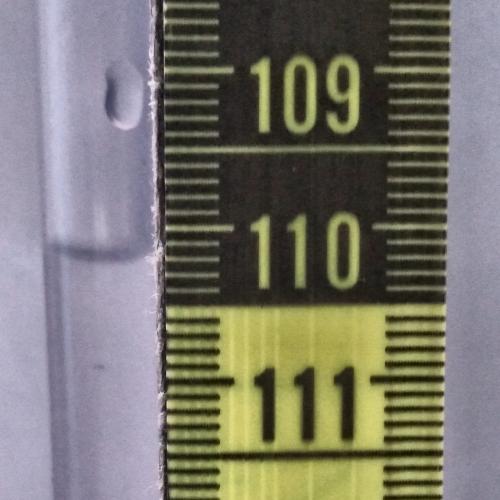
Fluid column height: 110.2 cm